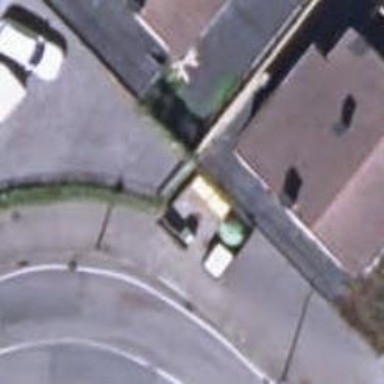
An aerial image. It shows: Recycling container at amenity designated for recycling.